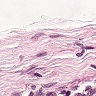
Metastatic tissue present: no